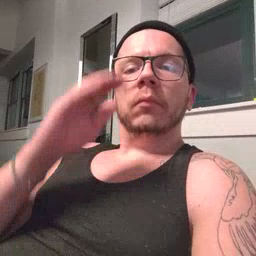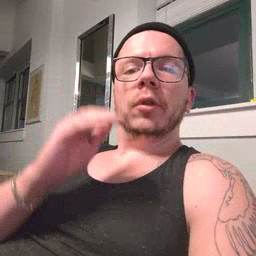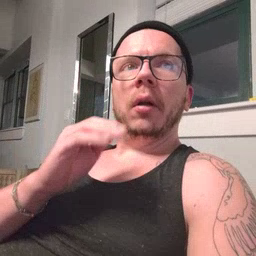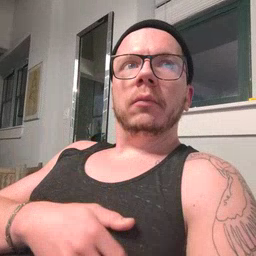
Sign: child